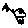
Label: bird